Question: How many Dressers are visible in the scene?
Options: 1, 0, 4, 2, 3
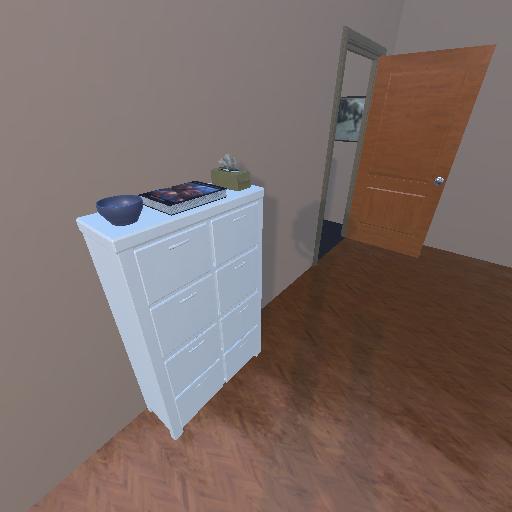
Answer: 1